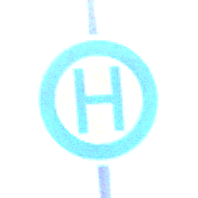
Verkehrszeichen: Haltestelle
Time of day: Dawn
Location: Outdoor (Urban)
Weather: PartlyCloudy
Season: NotSpecified
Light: Natural